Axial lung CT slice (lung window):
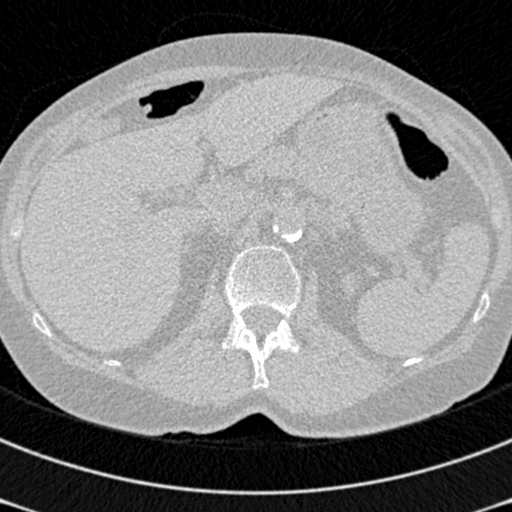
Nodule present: no